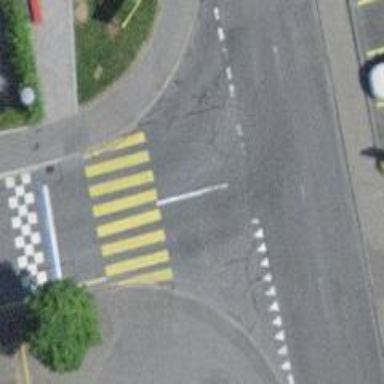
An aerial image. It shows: Uncontrolled zebra crossing with zebra markings.